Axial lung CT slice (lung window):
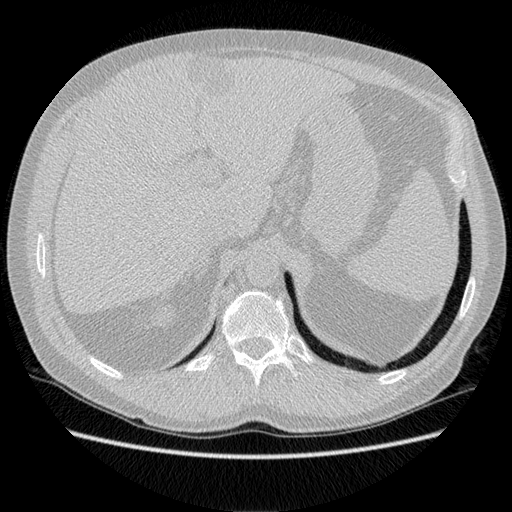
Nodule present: no